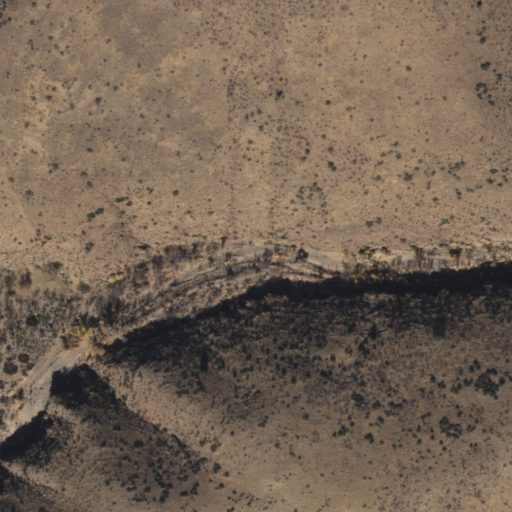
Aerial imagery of valley in Arizona named Hawk Canyon containing only shrub